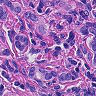
Metastatic tissue present: yes